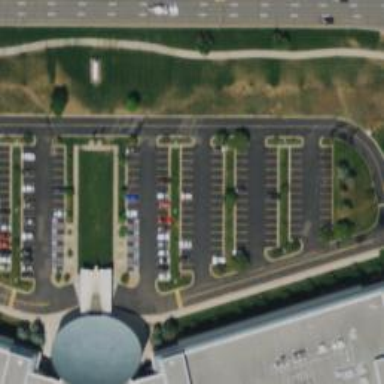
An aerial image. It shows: Parking space is available.